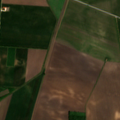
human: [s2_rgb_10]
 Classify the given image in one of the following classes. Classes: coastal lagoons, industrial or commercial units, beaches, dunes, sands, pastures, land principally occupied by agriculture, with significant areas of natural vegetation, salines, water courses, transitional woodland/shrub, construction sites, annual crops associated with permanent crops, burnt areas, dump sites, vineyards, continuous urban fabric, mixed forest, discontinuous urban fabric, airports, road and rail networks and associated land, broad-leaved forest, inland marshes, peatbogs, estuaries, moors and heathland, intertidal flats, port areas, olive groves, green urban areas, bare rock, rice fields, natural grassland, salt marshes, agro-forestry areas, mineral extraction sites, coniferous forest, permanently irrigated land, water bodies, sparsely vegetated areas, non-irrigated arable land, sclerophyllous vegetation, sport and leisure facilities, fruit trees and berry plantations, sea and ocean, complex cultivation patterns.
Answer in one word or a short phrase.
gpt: non-irrigated arable land